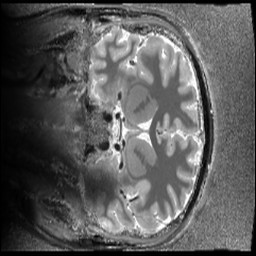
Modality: T1map
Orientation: coronal
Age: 20
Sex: male
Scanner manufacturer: siemens
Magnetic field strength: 6.98 T
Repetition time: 6 s
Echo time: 0.00283 s